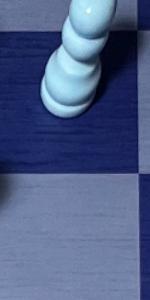
Label: Empty